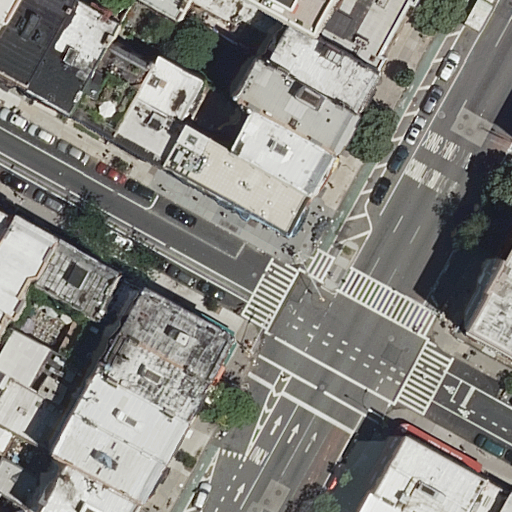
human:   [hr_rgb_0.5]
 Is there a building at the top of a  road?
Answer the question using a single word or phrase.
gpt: yes

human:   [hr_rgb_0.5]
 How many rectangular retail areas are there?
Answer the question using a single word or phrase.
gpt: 1

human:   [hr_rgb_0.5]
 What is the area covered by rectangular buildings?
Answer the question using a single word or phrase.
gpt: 2221m2

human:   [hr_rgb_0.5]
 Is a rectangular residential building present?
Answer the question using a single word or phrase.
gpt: yes

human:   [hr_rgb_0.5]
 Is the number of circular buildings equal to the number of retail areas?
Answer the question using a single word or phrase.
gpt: no

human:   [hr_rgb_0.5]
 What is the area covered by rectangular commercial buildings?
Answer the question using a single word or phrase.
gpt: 0m2

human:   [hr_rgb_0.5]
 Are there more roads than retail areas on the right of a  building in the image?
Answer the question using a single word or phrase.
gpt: yes

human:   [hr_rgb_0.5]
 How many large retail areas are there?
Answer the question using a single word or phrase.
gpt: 0

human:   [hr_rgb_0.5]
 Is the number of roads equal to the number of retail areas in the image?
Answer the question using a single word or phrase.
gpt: no

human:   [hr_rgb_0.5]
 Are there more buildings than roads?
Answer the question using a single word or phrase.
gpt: yes

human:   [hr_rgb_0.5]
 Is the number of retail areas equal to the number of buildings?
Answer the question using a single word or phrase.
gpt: no

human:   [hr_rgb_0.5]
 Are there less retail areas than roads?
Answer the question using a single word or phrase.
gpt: yes

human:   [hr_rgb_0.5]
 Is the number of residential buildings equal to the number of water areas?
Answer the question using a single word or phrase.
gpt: no

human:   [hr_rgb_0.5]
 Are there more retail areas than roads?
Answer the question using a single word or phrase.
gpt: no

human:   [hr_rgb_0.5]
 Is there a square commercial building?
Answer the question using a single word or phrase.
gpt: no

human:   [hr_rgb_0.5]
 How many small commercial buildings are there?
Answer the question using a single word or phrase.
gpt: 0

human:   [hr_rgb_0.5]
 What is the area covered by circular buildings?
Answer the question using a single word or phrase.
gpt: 0m2

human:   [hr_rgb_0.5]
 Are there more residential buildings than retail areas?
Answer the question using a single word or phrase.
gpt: yes

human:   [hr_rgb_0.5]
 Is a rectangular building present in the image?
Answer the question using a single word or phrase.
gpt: yes

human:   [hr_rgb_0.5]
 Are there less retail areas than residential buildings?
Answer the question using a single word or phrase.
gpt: yes

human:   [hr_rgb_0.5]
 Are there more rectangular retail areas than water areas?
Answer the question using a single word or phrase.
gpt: yes

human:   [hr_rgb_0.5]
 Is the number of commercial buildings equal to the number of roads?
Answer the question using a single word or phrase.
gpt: no

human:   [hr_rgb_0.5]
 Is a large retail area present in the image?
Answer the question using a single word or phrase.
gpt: no

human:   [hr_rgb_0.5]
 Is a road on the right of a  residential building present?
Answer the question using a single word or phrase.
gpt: yes

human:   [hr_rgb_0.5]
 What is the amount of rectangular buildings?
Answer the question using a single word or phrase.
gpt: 20

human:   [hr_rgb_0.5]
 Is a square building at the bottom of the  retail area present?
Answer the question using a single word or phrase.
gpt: no

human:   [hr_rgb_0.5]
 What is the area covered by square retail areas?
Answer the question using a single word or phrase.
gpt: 0m2

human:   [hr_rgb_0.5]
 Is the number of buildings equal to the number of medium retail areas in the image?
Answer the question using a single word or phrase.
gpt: no

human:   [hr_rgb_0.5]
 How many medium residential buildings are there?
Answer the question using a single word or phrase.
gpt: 18

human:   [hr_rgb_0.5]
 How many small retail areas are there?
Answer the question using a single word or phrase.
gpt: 1

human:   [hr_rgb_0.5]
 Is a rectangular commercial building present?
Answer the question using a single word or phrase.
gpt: no

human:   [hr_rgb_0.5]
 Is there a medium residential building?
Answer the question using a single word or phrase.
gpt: yes

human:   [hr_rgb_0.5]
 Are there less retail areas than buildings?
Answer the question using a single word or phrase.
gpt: yes

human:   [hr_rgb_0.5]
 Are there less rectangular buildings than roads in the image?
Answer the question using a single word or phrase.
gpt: no

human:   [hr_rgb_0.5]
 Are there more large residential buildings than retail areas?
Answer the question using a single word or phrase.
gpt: no

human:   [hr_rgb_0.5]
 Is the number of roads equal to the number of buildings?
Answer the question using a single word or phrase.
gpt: no